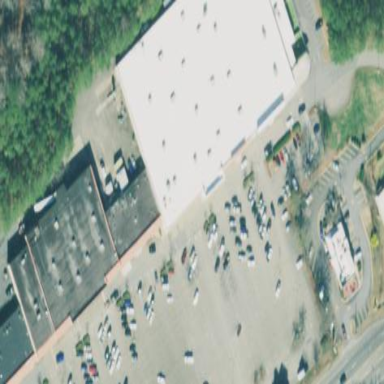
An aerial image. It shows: Retail building.